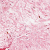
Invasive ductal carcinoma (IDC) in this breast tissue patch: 0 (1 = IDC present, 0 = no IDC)